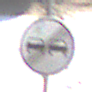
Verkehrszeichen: EndeUeberholverbot
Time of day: Midday
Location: Outdoor (Nature)
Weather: PartlyCloudy
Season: NotSpecified
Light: Natural